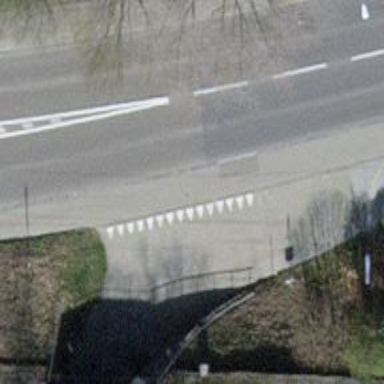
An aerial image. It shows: Unmarked road crossing.